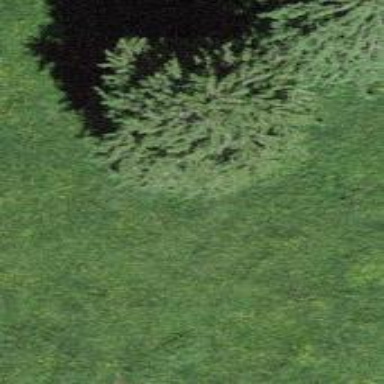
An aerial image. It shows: Single tag "natural: tree."